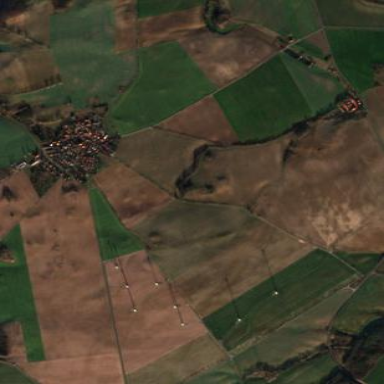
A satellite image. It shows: Picturesque farmland scene.